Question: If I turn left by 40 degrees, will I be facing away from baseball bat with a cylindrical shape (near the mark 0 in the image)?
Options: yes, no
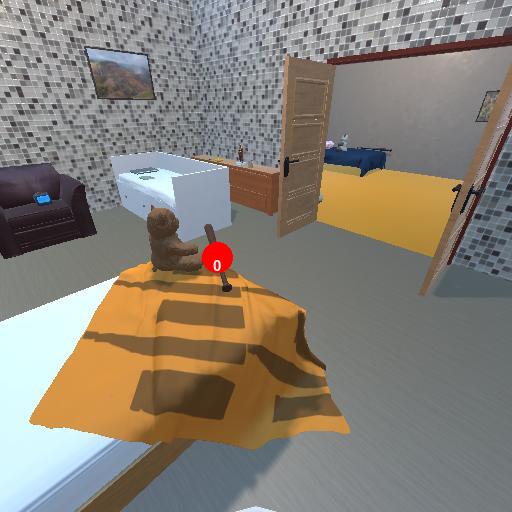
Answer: yes